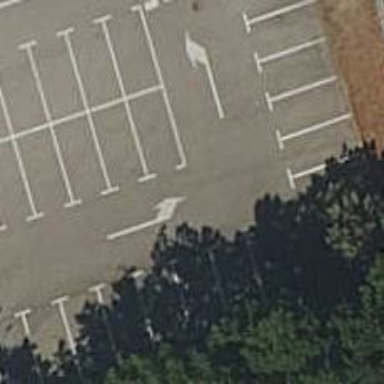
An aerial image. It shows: Parking aisle designated as service road.